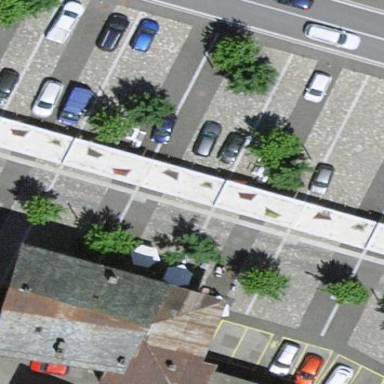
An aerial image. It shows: Parking area with surface made of sett.